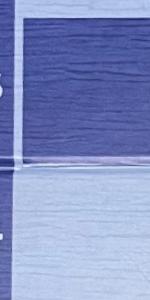
Label: Empty